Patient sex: M
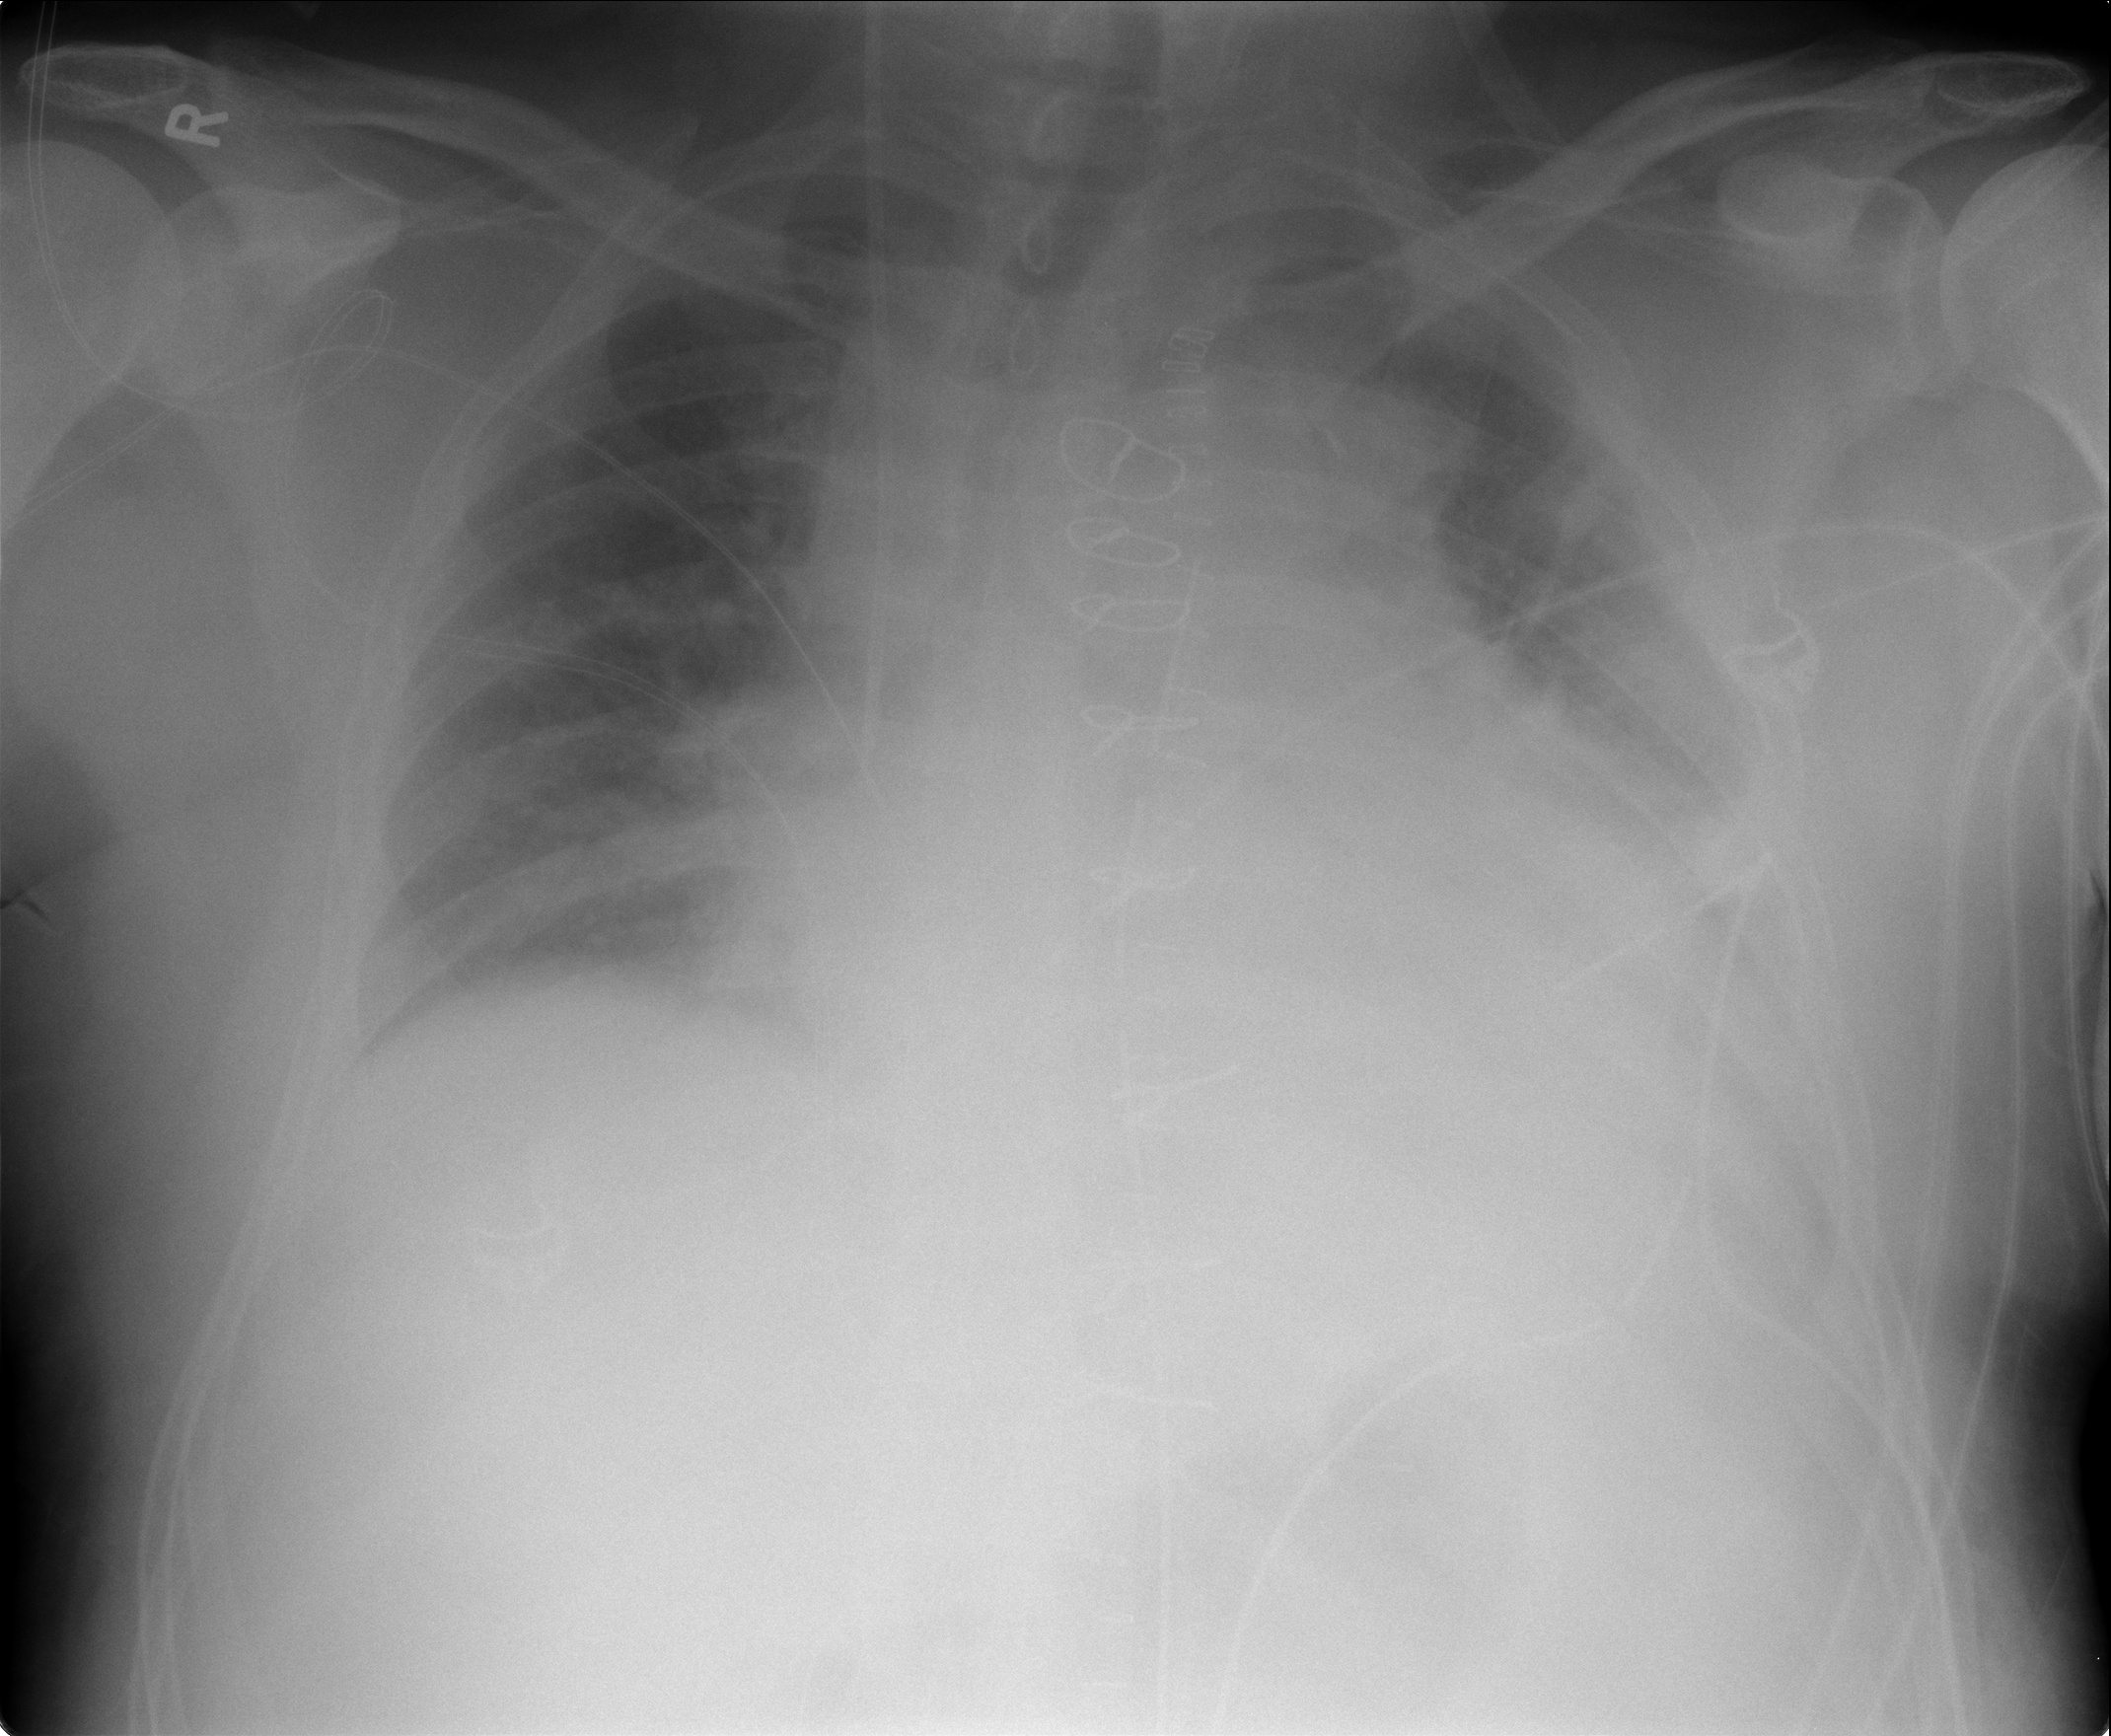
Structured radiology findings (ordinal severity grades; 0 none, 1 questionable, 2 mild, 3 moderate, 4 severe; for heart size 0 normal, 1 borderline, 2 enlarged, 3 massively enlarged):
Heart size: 3
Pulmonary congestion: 2
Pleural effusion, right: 1
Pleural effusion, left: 3
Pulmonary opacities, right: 0
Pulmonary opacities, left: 0
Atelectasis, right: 2
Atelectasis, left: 3